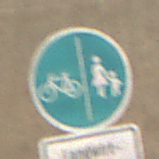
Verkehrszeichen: GetrennterRadUndGehwegRadwegLinks
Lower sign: BesondereFahrzeugeUndTransportgueter6
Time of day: Midday
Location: Roofed (Tunnel)
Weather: NotSpecified
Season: NotSpecified
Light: Natural